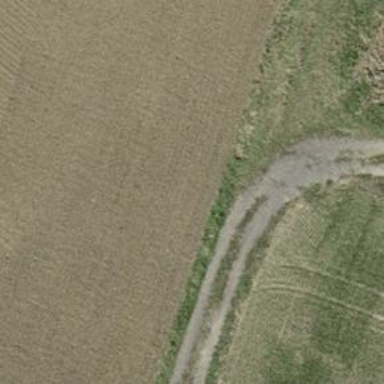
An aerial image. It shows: Track with grade2 pebblestone surface.